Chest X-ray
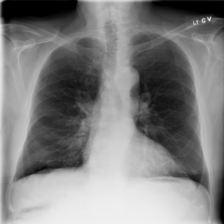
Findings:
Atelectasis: negative
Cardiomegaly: negative
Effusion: negative
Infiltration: negative
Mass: negative
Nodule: negative
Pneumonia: negative
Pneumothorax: negative
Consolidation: negative
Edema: negative
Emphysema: negative
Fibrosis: negative
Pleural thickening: negative
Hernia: negative